Question: I've bought a domain-hosting from a local company. Their customer service is pretty horrible.
My code for connecting to the database seems ok but still its not working. Here my code:
'''
function __construct(){
if(!@mysql_ping()){
$this->db_connect();
}
$sql = "SELECT value FROM settings WHERE field = 'auto_logout'";
$res = mysql_fetch_array($this->execute_single_query($sql));
$this->LOGIN_DURATION = $res['value'];
}
private function db_connect(){
// Mysql connect
$link = @mysql_connect('localhost', 'created_who_has_all_prev', 'pass_note_my_cpanel_and_mysql_has_same_pass');
if (!$link) {
die('Could not connect: ' . mysql_error());
}
//echo 'Connected successfully<br/>';
// Mysql select db select --->
$db_selected = mysql_select_db($this->DB, $link);
if (!$db_selected) {
die ('Can't use specified Database : ' . mysql_error());
}
//echo "<br/>Database Selected<br/>";
return $link;
}
'''
And this is the snapshot:

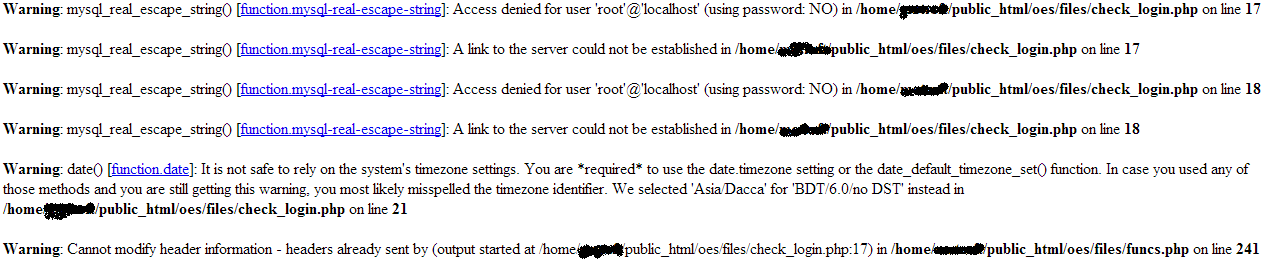
Answer: Your main problem is that the link that you create isn't accessible. So, PHP tries to connect with defaults (apparently in your setup it means the user is 'root') and since it has no password, the connection fails which is the cause of most of your warning messages.
The last warning is a consequence of the others.
To fix this problem - as you haven't provided details of the actual parts that are executing the query - here is how to re-write your code so it works:
'''
$mysqli = new mysqli("localhost", "user", "password", "database");
if ($mysqli->connect_errno) {
echo "(".$mysqli->connect_errno.") ".$mysqli->connect_error;
}
$sql = "SELECT 'value' FROM 'settings' WHERE 'field' = ?";
$stmt = $mysqli->prepare($sql);
$stmt->bind_param("s","auto_logout");
if (!$stmt->execute()) {
echo "(".$stmt->errno.") ".$stmt->error;
}
$res = $stmt->get_result();
$row = $res->fetch_assoc();
LOGIN_DURATION = $row['field'];
'''